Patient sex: F
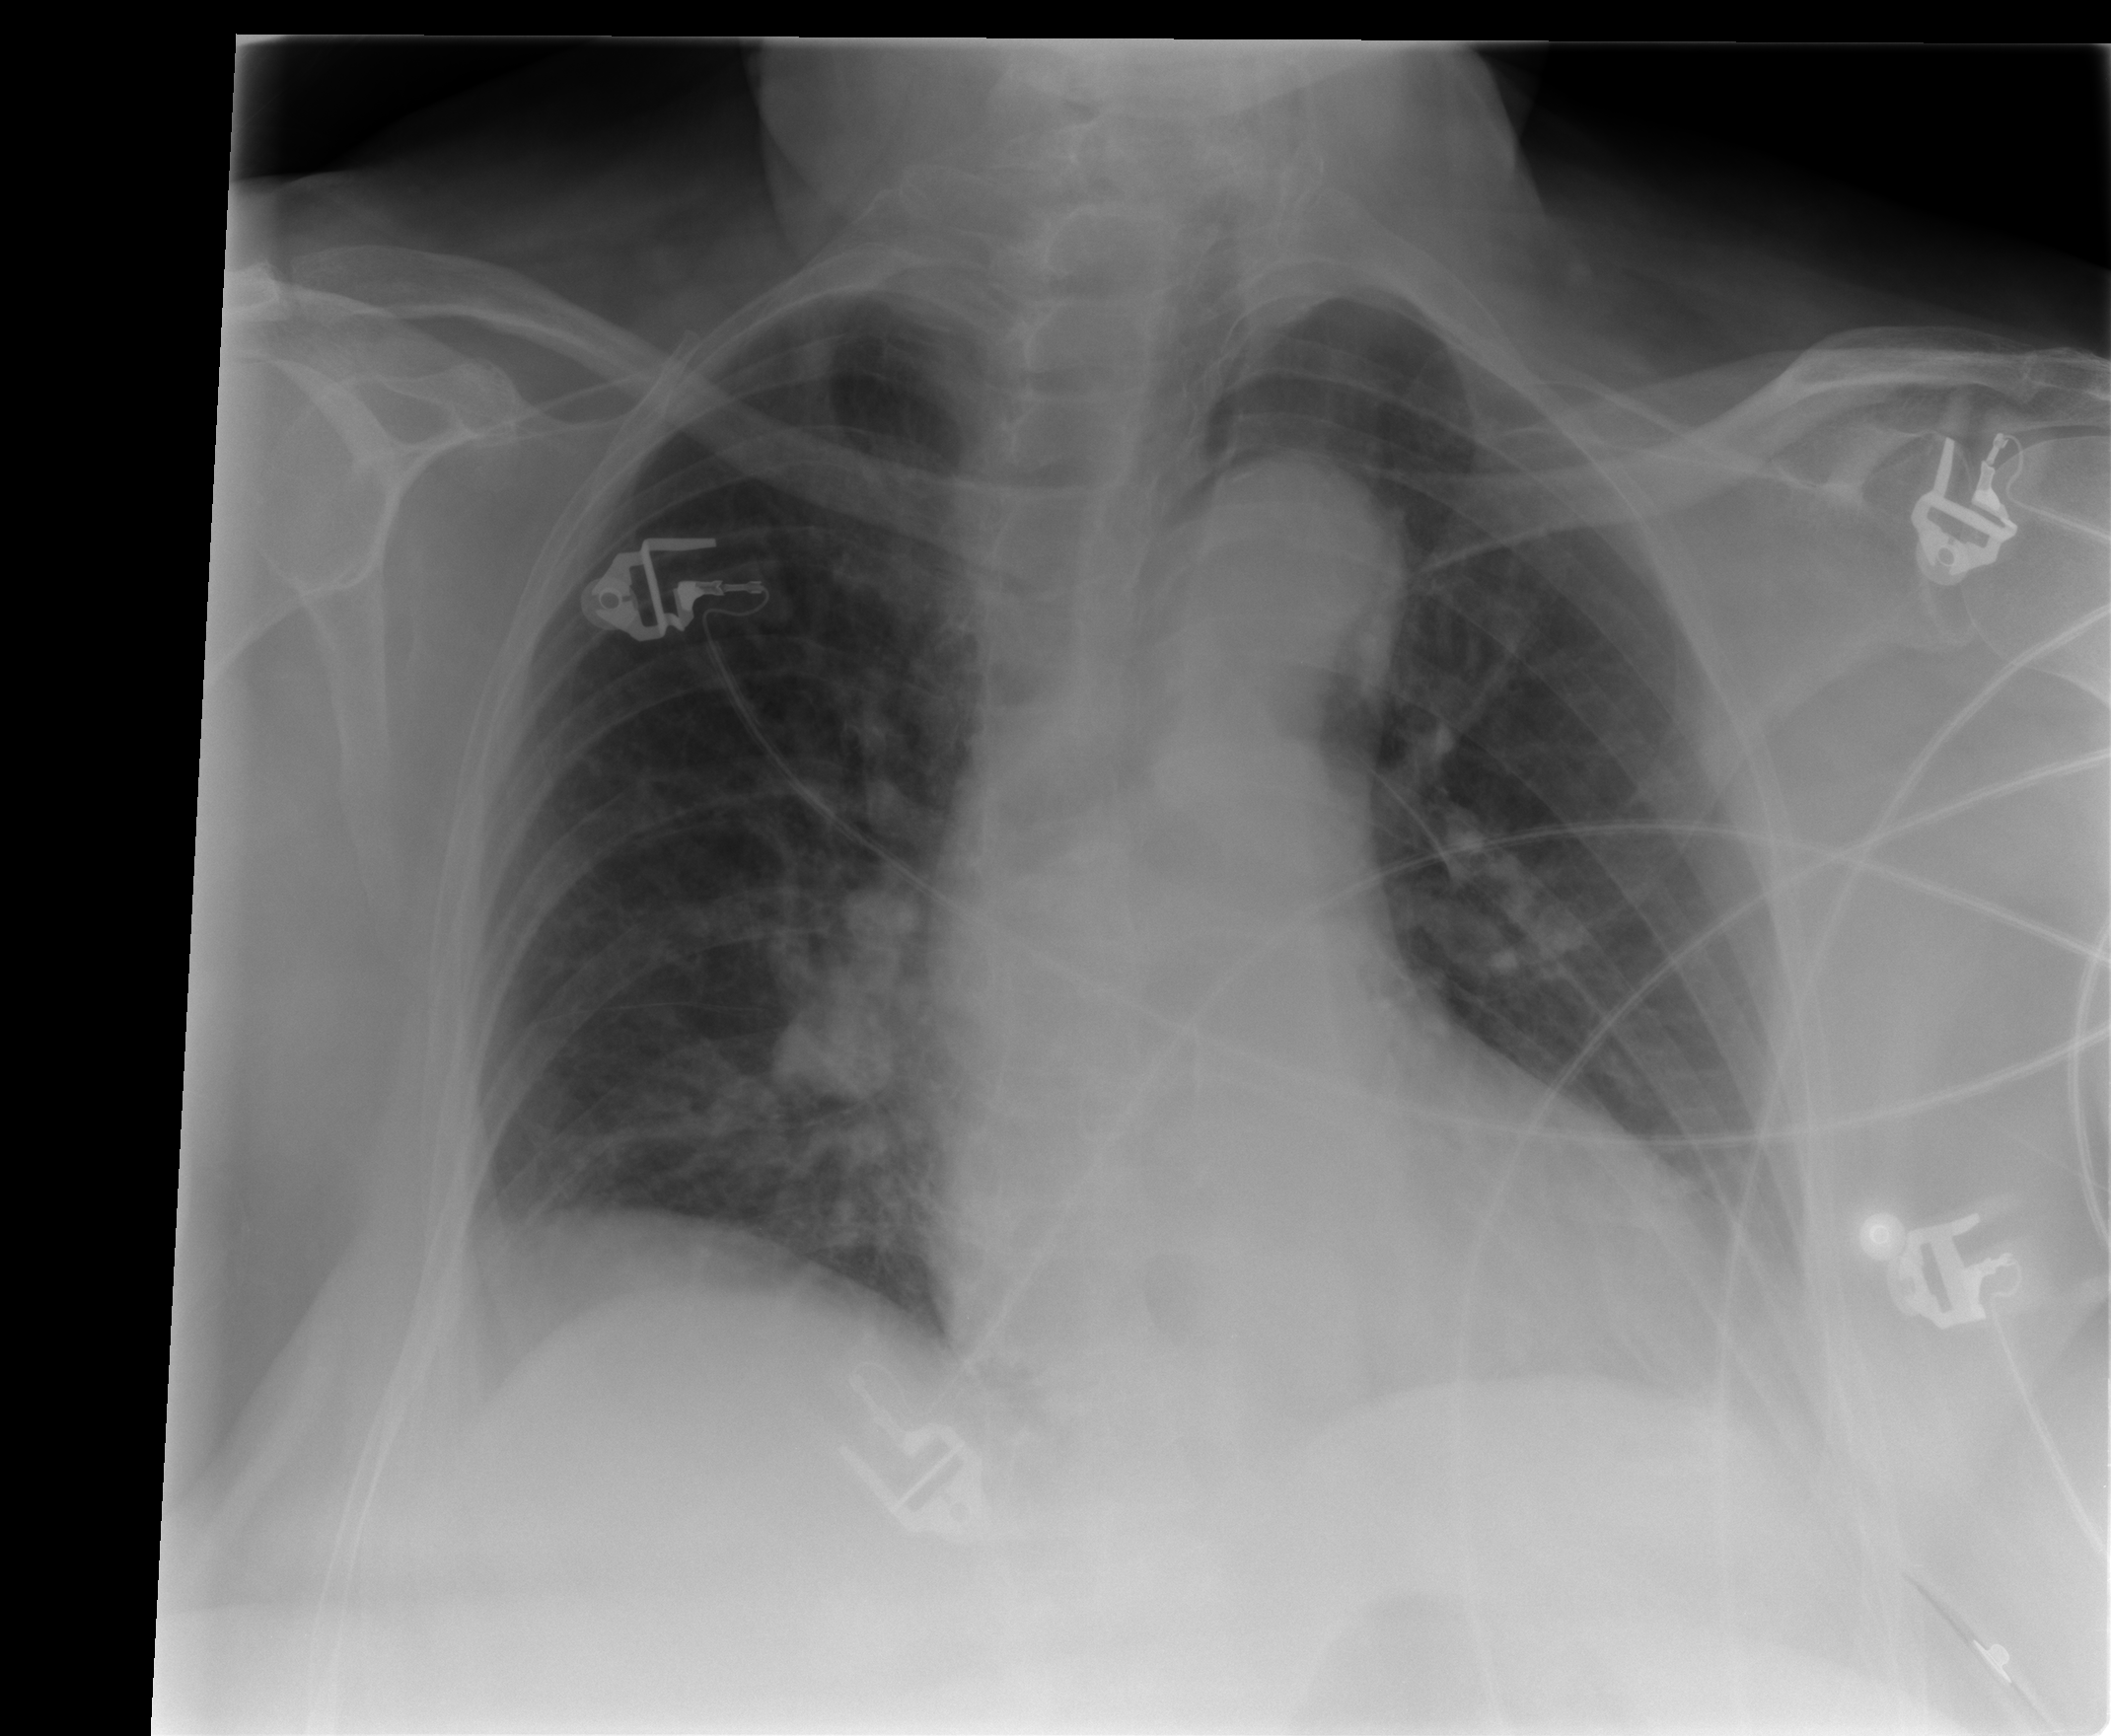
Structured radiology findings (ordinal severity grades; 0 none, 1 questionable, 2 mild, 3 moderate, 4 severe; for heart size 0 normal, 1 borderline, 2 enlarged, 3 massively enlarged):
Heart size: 0
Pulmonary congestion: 1
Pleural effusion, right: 1
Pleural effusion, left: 1
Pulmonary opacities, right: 0
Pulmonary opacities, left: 0
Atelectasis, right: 1
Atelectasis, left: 1